Question: I use native Android Transition API to animate transition between activities. Here's the source I use to launch activity:
'''
Intent intent = new Intent(MainActivity.this, DetailActivity.class);
Bundle bundle = ActivityOptionsCompat.makeSceneTransitionAnimation(MainActivity.this, imageView, imageView.getTransitionName()).toBundle();
MainActivity.this.startActivity(intent, bundle);
'''
When I tap on hardware back button it returns to previous activity with expected reversed transition animation, but when I tap on "Up" button in Toolbar it returns to previous activity with default animation:

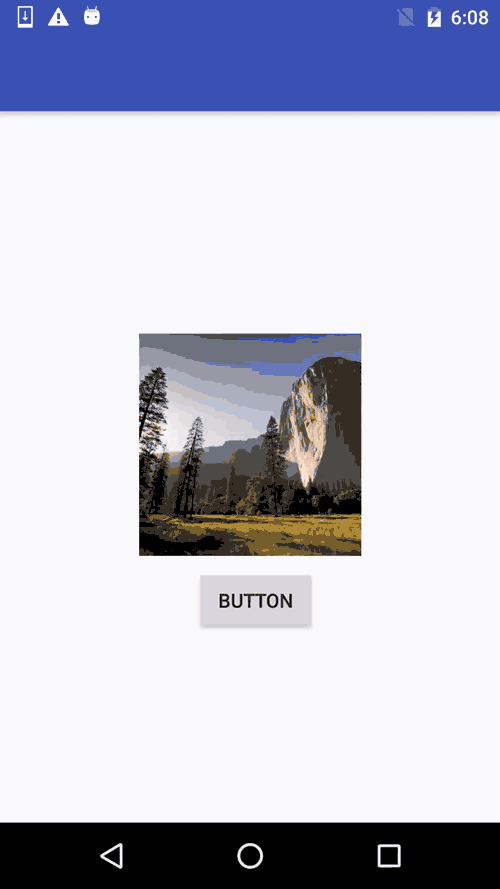
Answer: Add following code to the activity, that is being finished:
'''
@Override
public boolean onOptionsItemSelected(MenuItem item) {
switch (item.getItemId()) {
// Respond to the action bar's Up/Home button
case android.R.id.home:
supportFinishAfterTransition();
return true;
}
return super.onOptionsItemSelected(item);
}
'''
<URL>